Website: macys
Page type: payment
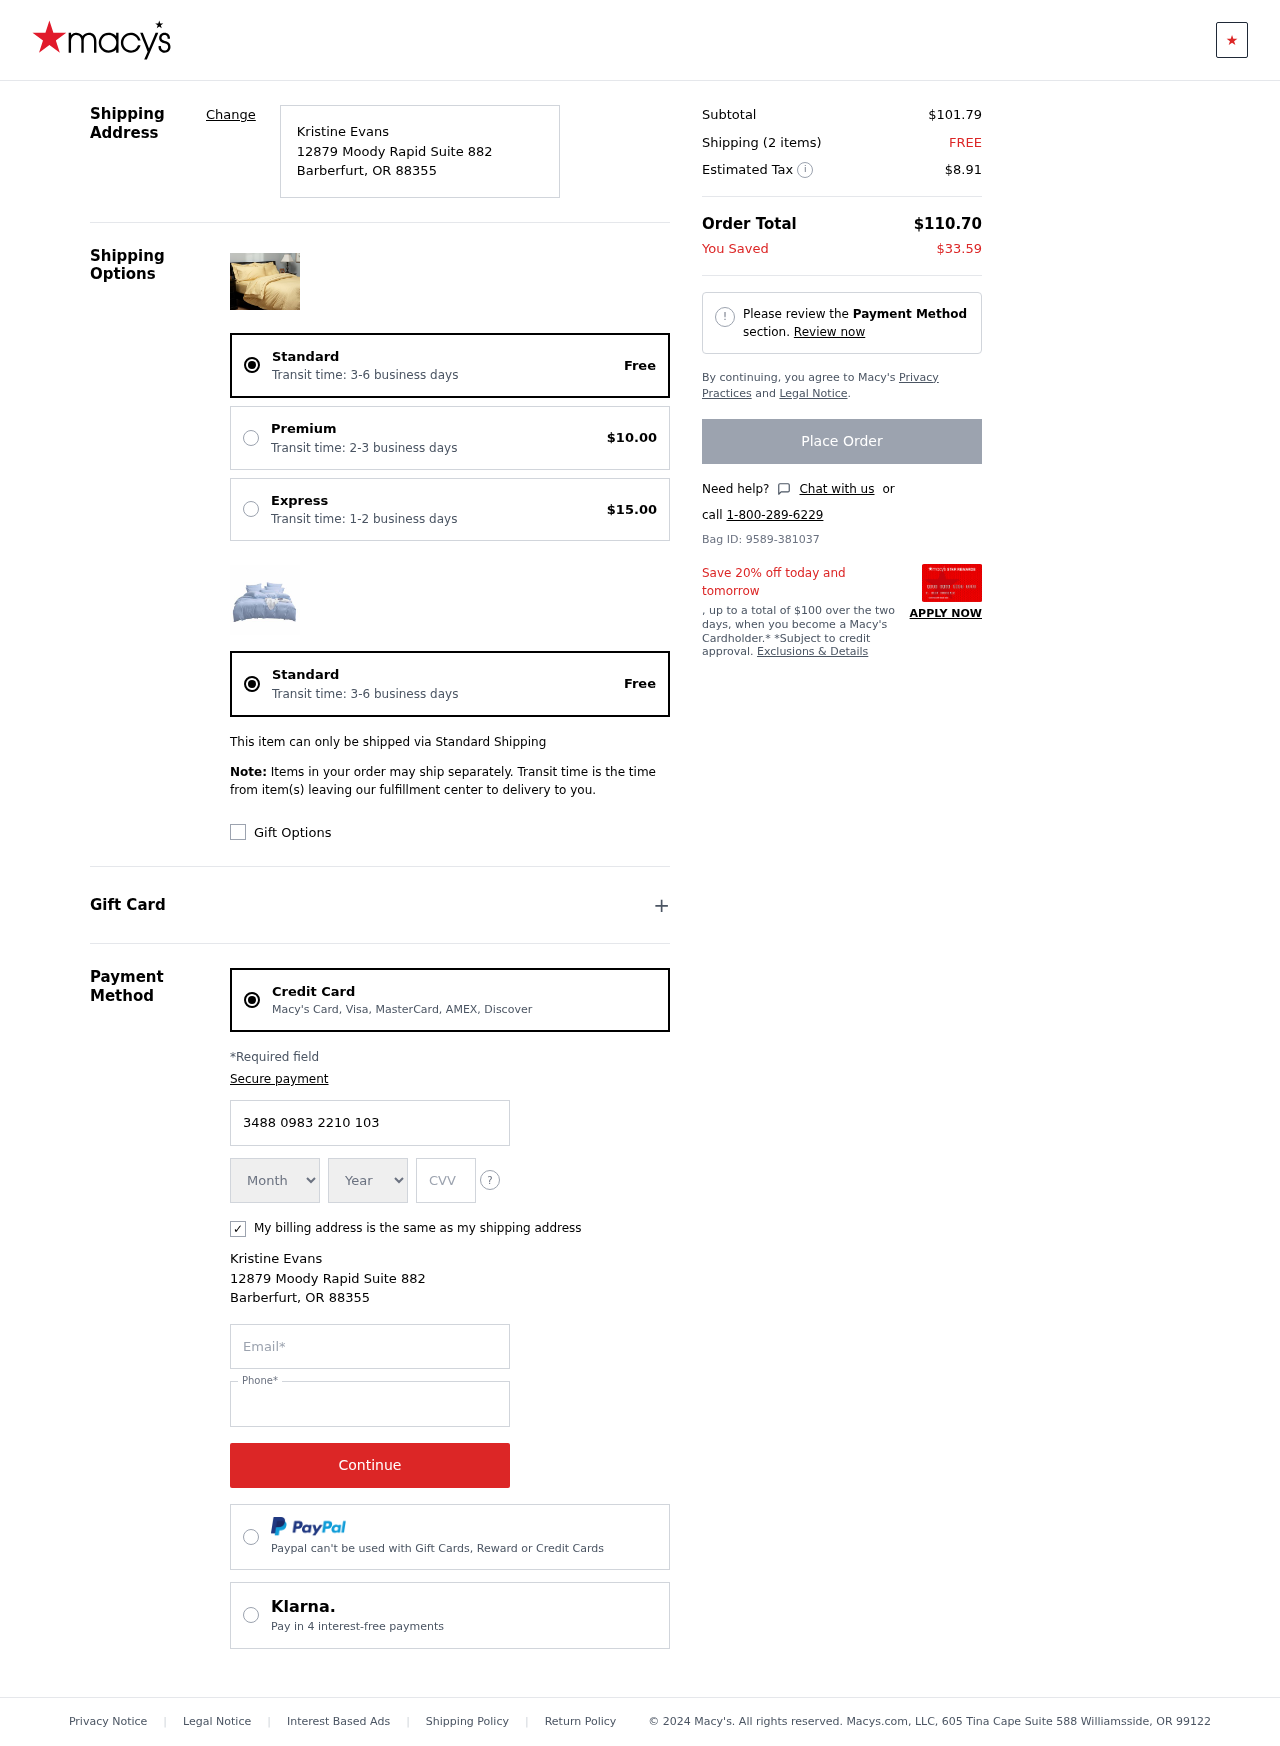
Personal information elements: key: PII_CARD_CVV
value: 2320
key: PII_CARD_EXPIRY_MONTH
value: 01
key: PII_CARD_EXPIRY_YEAR
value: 26
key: PII_CARD_NUMBER
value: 3488 0983 2210 103
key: PII_CITY
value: Barberfurt
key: PII_EMAIL
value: kristine_evans@hotmail.com
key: PII_FULLNAME
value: Kristine Evans
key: PII_PHONE
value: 2713472463
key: PII_POSTCODE
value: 88355
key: PII_STATE_ABBR
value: OR
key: PII_STREET
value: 12879 Moody Rapid Suite 882
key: PII_FULLNAME2
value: Kristine Evans
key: PII_CITY2
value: Barberfurt
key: PII_STATE_ABBR2
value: OR
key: PII_POSTCODE_FULL
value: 88355
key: PII_POSTCODE_NUMERIC
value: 88355
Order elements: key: ORDER_DELIVERY_DATE
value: Transit time: 3-6 business days
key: ORDER_SHIPPING_STANDARD
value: Free
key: ORDER_SHIPPING_PREMIUM
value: $10.00
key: ORDER_SHIPPING_EXPRESS
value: $15.00
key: ORDER_DELIVERY_DATE2
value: Transit time: 3-6 business days
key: ORDER_SHIPPING_STANDARD2
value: Free
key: ORDER_SUBTOTAL
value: $101.79
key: ORDER_NUM_ITEMS
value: Shipping (2 items)
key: ORDER_SHIPPING_COST
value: FREE
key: ORDER_TAX
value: $8.91
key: ORDER_TOTAL
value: $110.70
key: ORDER_SAVINGS
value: $33.59
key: ORDER_ID
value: Bag ID: 9589-381037